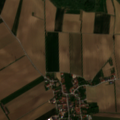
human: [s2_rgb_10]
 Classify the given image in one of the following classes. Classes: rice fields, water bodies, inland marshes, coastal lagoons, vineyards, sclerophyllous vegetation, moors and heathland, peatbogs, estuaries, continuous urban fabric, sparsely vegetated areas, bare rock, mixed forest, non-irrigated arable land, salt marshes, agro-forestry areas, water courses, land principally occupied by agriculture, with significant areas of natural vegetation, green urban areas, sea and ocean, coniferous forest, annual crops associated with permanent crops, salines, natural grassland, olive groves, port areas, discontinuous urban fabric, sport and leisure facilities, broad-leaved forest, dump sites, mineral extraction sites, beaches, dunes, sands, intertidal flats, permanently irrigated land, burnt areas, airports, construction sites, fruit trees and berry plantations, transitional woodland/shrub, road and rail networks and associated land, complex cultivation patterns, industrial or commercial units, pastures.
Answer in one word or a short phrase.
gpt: discontinuous urban fabric, non-irrigated arable land, broad-leaved forest